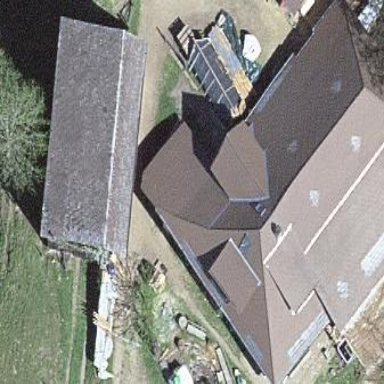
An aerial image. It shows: Farm building.